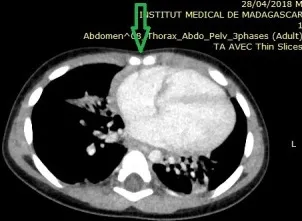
Chest axial computed tomography (CT) scan. Demonstrates lack of fusion of the sternal
margins.
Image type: radiology (ct)